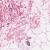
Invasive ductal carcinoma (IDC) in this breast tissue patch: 0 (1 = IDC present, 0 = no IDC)